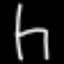
Label: chair